Question: I'm looking for a way to, making use of RIDE and the Robot Framework, run Firefox (version 20 -- the latest), opening a page of my liking. This used to pose no concern with earlier Firefox versions, but there now seems to be problems relating to Firefox 20's way of dealing with profiles. When I try to run the usual Open Browser command, Firefox pops up but with no URL in the title and lifeless.
Selenium Firefox's driver seems to provide a way to define which profile directory to look for, but that seems to be of no avail:

(the given directory corresponds to a new profile I've created via Firefox)
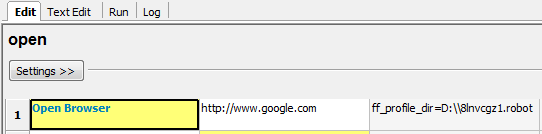
Answer: Try this solution:
<URL>
Hope it helps.